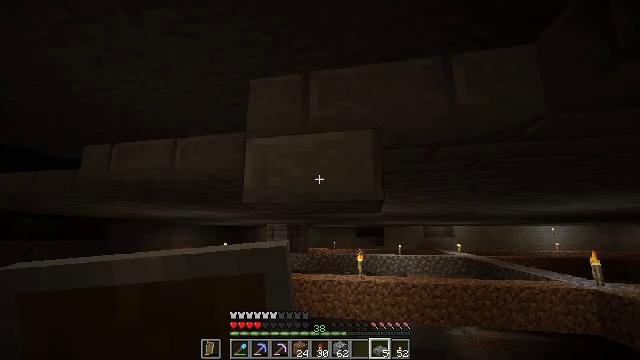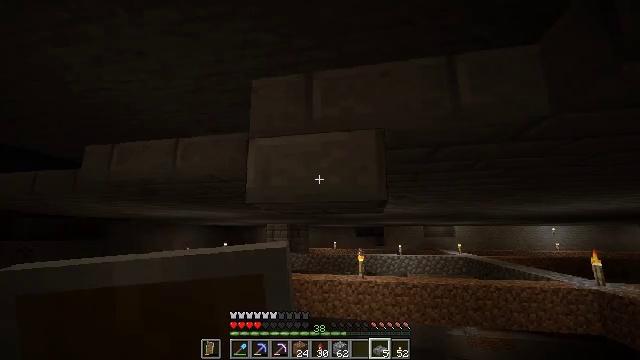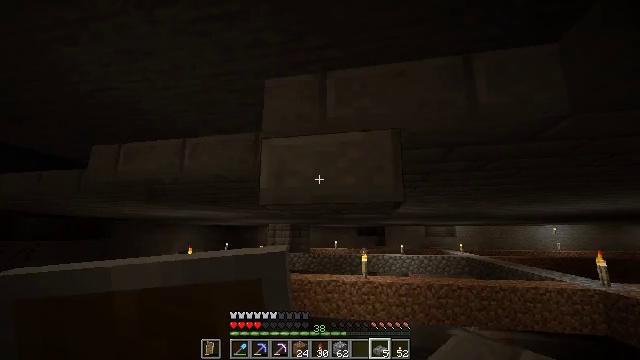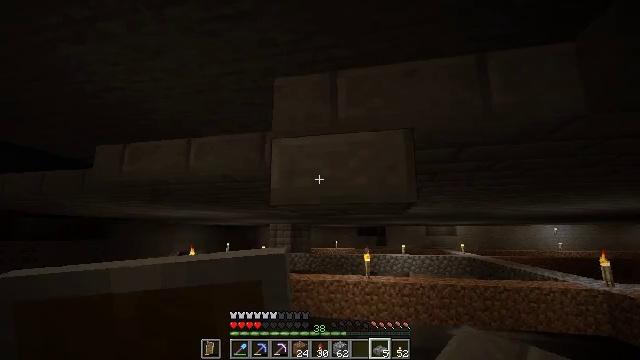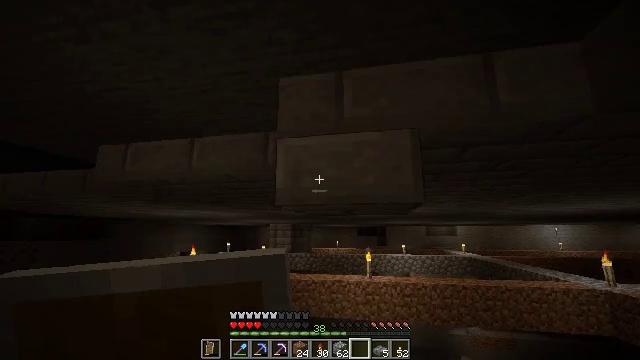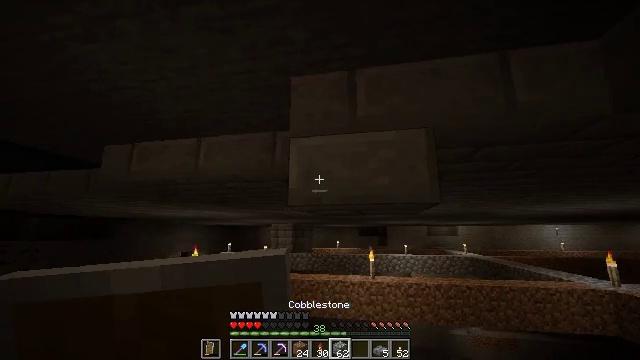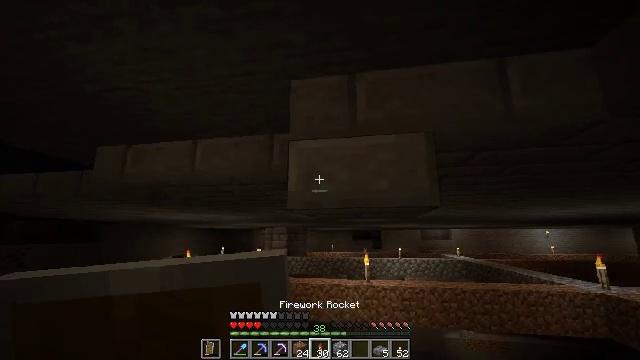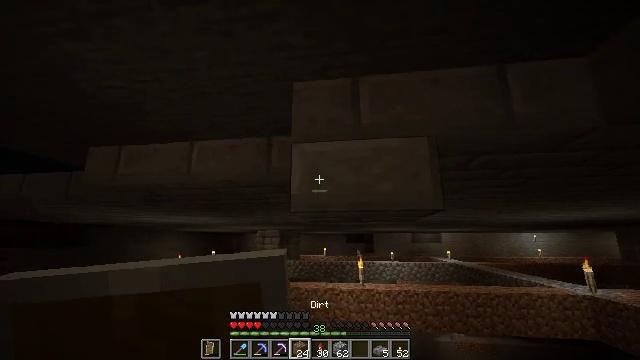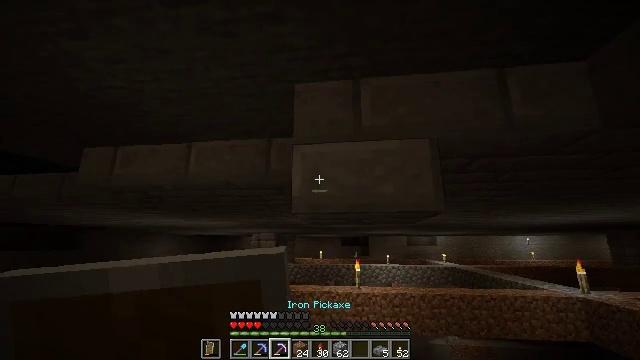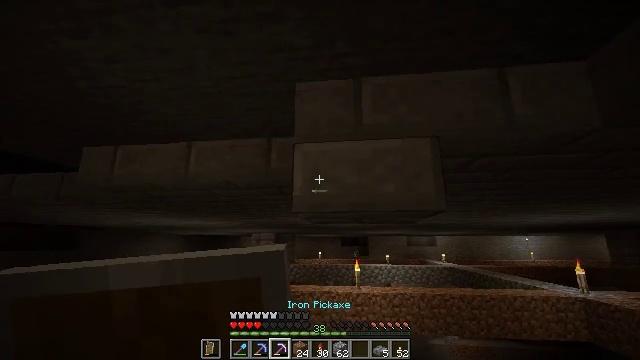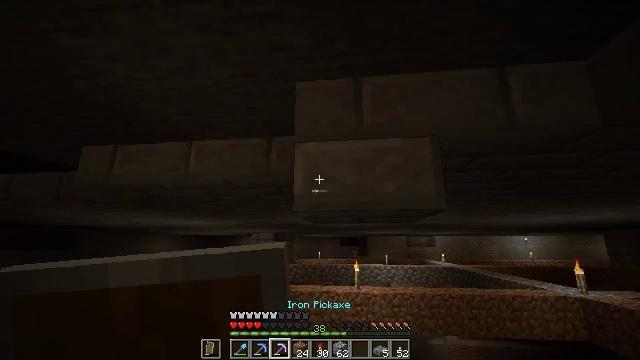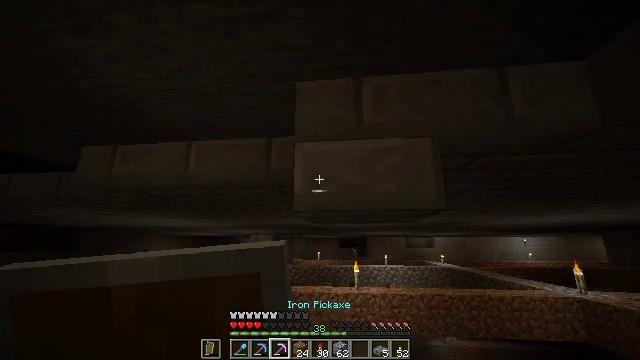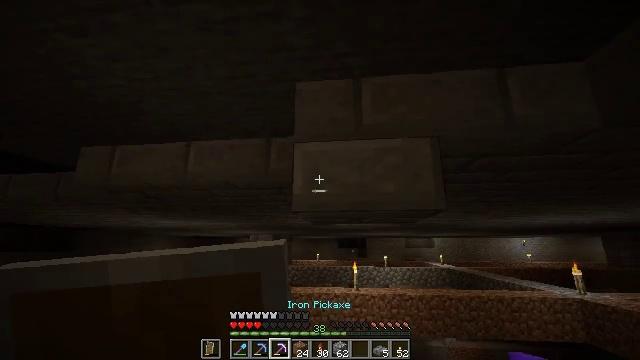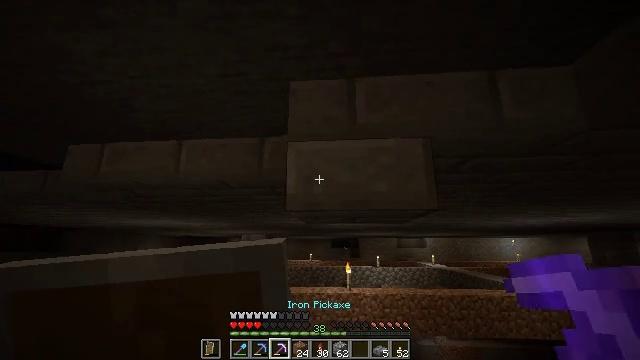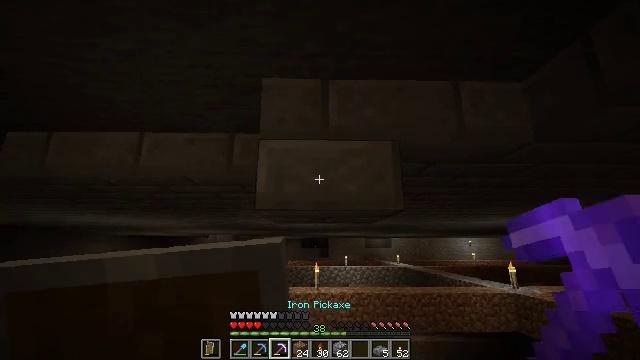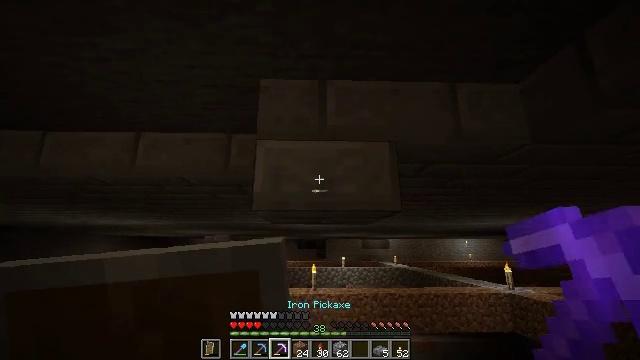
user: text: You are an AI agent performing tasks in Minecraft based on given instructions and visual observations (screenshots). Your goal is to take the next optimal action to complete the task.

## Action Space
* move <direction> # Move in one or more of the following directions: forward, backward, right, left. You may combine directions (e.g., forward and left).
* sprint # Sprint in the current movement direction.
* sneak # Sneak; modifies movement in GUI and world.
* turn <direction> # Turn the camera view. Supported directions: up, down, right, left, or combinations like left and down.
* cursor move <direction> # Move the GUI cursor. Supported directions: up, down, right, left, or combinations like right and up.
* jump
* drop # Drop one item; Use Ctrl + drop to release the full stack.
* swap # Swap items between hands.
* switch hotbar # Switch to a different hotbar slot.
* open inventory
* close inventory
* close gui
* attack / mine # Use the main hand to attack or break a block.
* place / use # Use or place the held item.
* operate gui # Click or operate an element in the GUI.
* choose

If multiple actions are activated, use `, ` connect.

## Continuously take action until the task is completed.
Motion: motion action
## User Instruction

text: Attack the stone brick slab to gather it.
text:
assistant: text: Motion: move forward and move left, sneak
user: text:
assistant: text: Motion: move forward and move left, sneak
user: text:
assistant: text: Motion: move forward and move left, sneak
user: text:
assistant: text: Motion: move forward and move left, sneak
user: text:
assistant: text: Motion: move forward and move left, sneak
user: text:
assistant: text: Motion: move forward and move left, sneak, turn right
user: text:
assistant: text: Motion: move forward, sneak, turn right
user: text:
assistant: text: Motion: sneak, turn right
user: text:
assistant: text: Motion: sneak
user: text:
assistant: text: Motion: sneak
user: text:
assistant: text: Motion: sneak
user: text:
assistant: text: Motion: sneak
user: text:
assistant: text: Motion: sneak, turn right
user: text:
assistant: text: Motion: sneak, turn right
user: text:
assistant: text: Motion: sneak, attack / mine
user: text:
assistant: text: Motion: sneak, attack / mine
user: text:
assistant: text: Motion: sneak, attack / mine
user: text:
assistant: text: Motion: sneak, attack / mine
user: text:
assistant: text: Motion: sneak, attack / mine
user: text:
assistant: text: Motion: move forward, sneak, attack / mine
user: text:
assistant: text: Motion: move forward, sneak, attack / mine
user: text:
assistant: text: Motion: move forward, sneak
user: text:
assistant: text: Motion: move forward, sneak
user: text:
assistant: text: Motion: move forward, sneak
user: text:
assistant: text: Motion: move forward, sneak
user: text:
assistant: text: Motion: move forward, sneak
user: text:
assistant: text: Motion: move forward, sneak, attack / mine
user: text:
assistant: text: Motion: move forward, sneak, attack / mine
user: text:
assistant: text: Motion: move forward, sneak, attack / mine
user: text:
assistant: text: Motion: move forward, sneak, attack / mine